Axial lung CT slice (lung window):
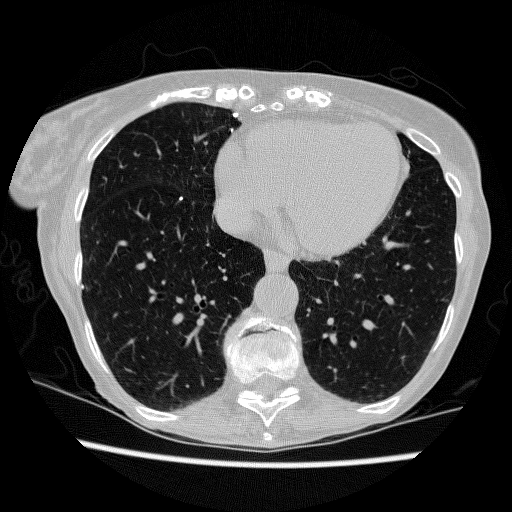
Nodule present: no